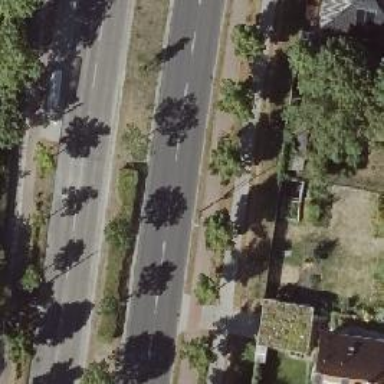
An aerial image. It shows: Avenue of deciduous broadleaved trees.